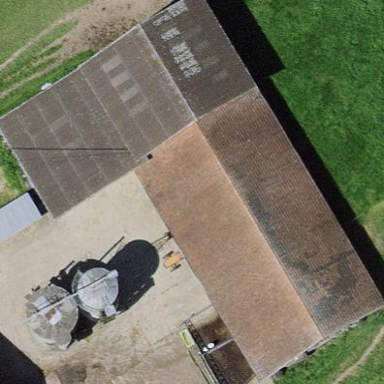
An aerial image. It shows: Farm auxiliary building.